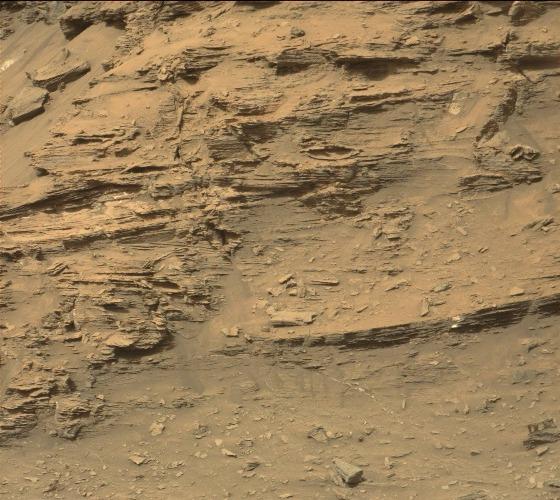
Terrain classes present: Bedrock, Gravel / Sand / Soil, Rock, Shadow